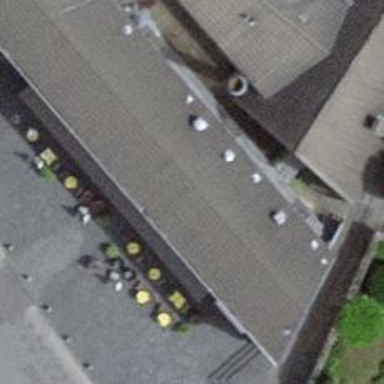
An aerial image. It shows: Restaurant.